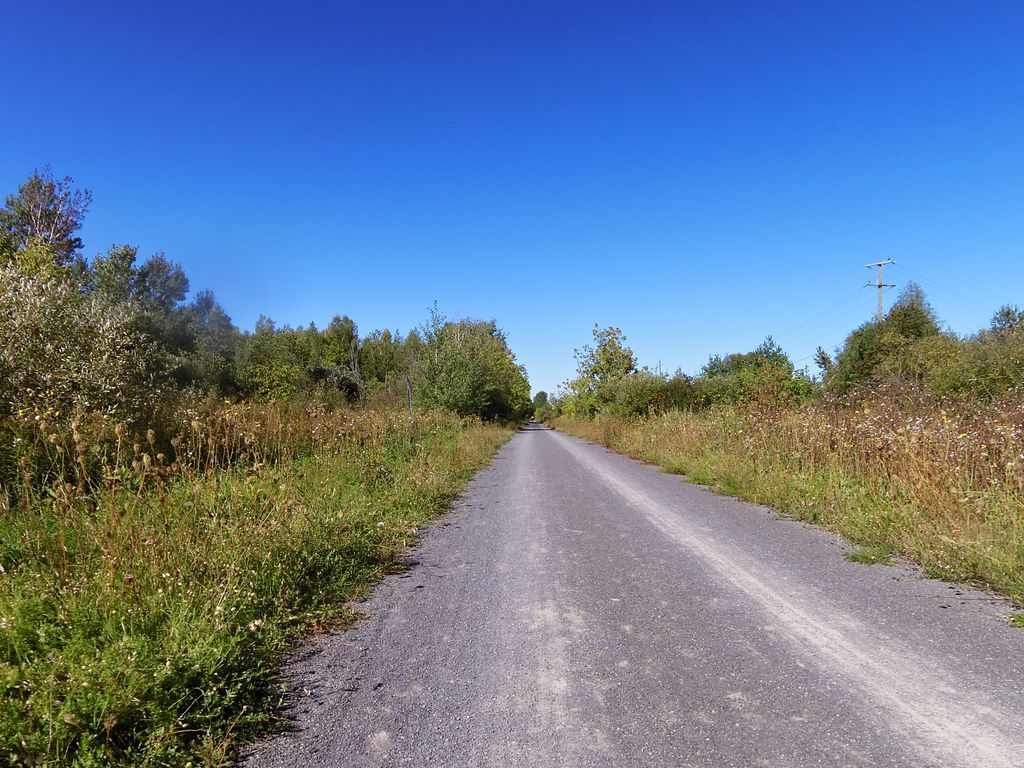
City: ottawa-gatineau